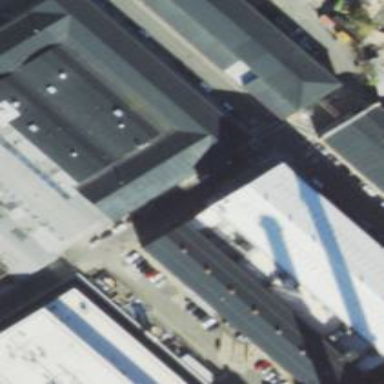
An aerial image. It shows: Building with gabled roof.